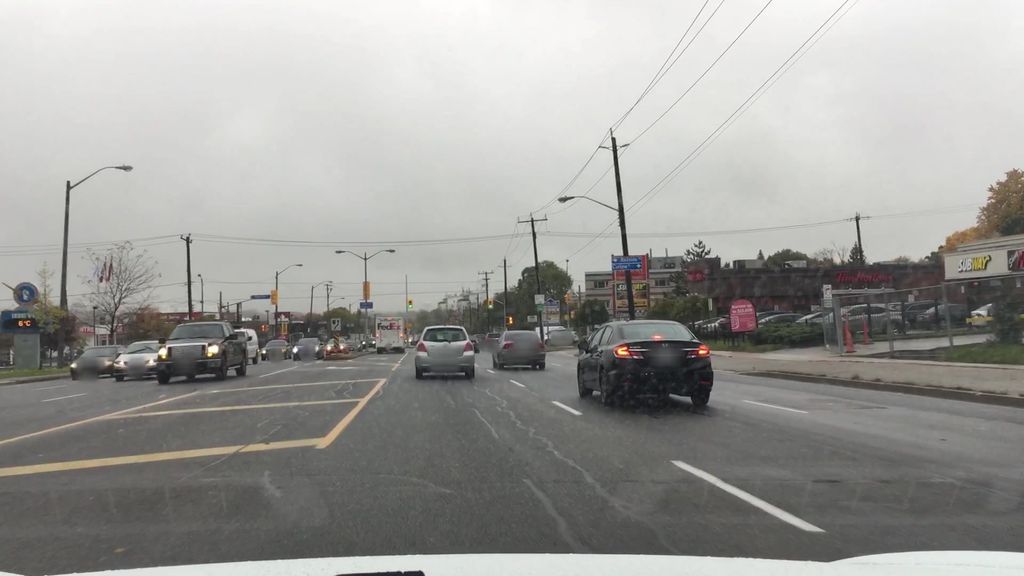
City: toronto